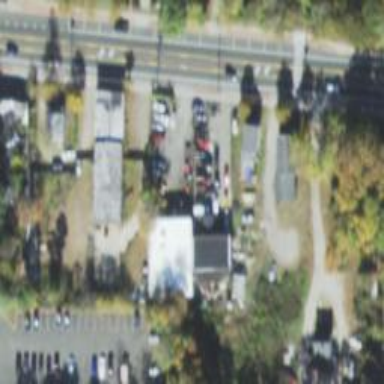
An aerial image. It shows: Car rental facility.